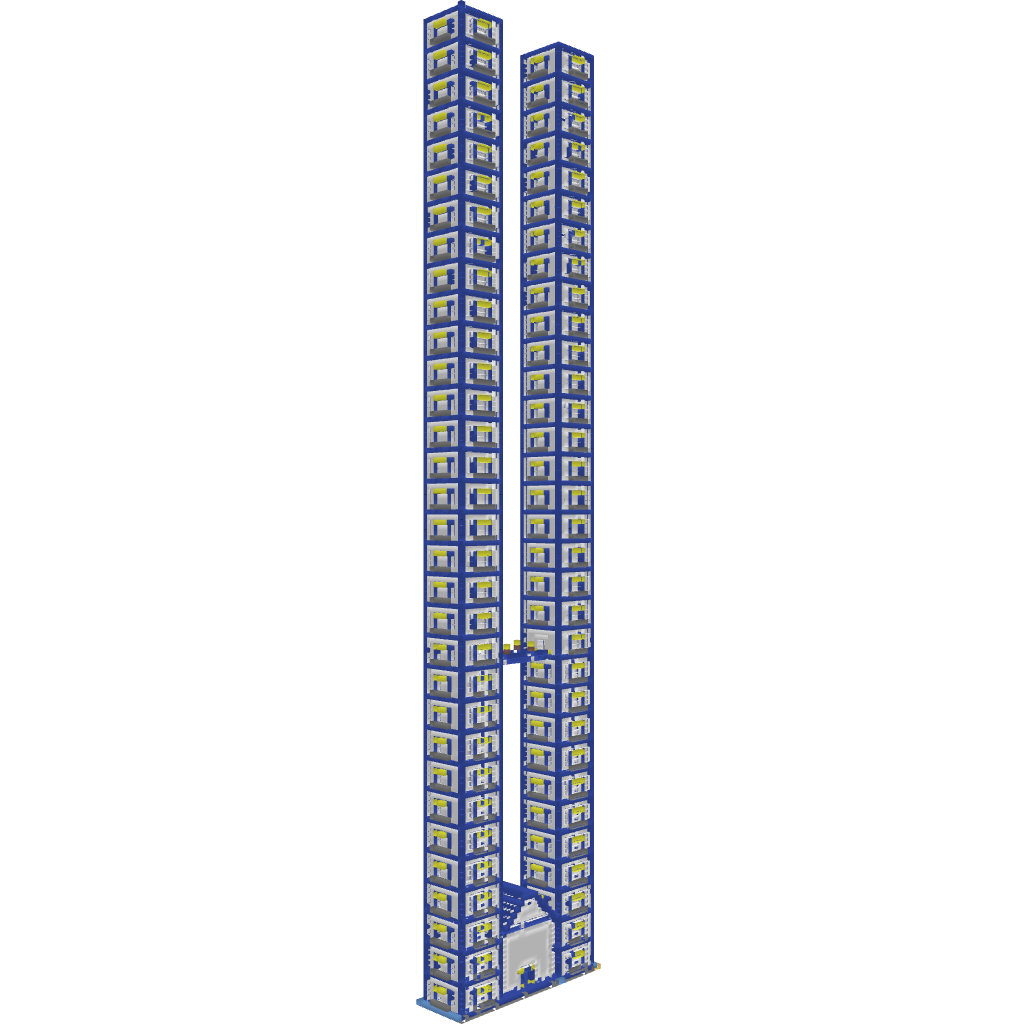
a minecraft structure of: skyscraper high quality